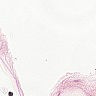
Metastatic tissue present: no